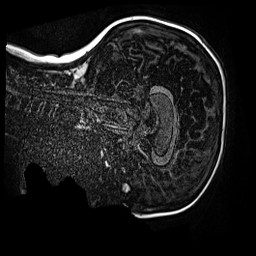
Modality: MP2RAGE
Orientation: sagittal
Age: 9
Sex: male
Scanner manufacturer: siemens
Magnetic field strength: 3 T
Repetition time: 4 s
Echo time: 0.00299 s